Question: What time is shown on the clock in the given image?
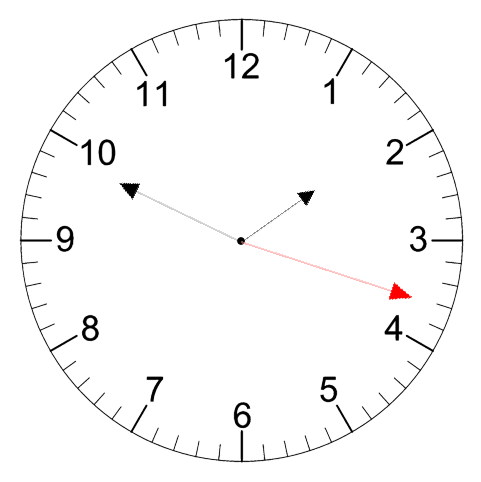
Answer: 01:49:18